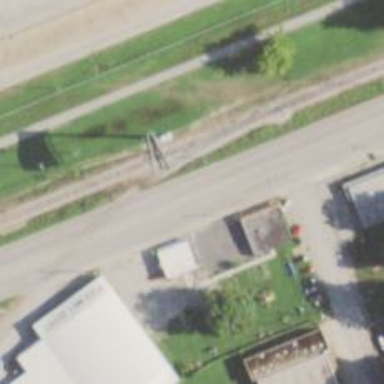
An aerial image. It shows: Secondary road.